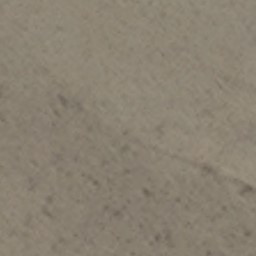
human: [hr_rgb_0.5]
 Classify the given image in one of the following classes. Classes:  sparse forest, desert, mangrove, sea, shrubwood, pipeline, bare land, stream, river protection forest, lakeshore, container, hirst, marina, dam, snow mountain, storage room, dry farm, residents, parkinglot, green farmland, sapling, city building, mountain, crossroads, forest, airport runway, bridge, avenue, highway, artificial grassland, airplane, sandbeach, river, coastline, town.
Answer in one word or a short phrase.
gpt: bare land